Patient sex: F
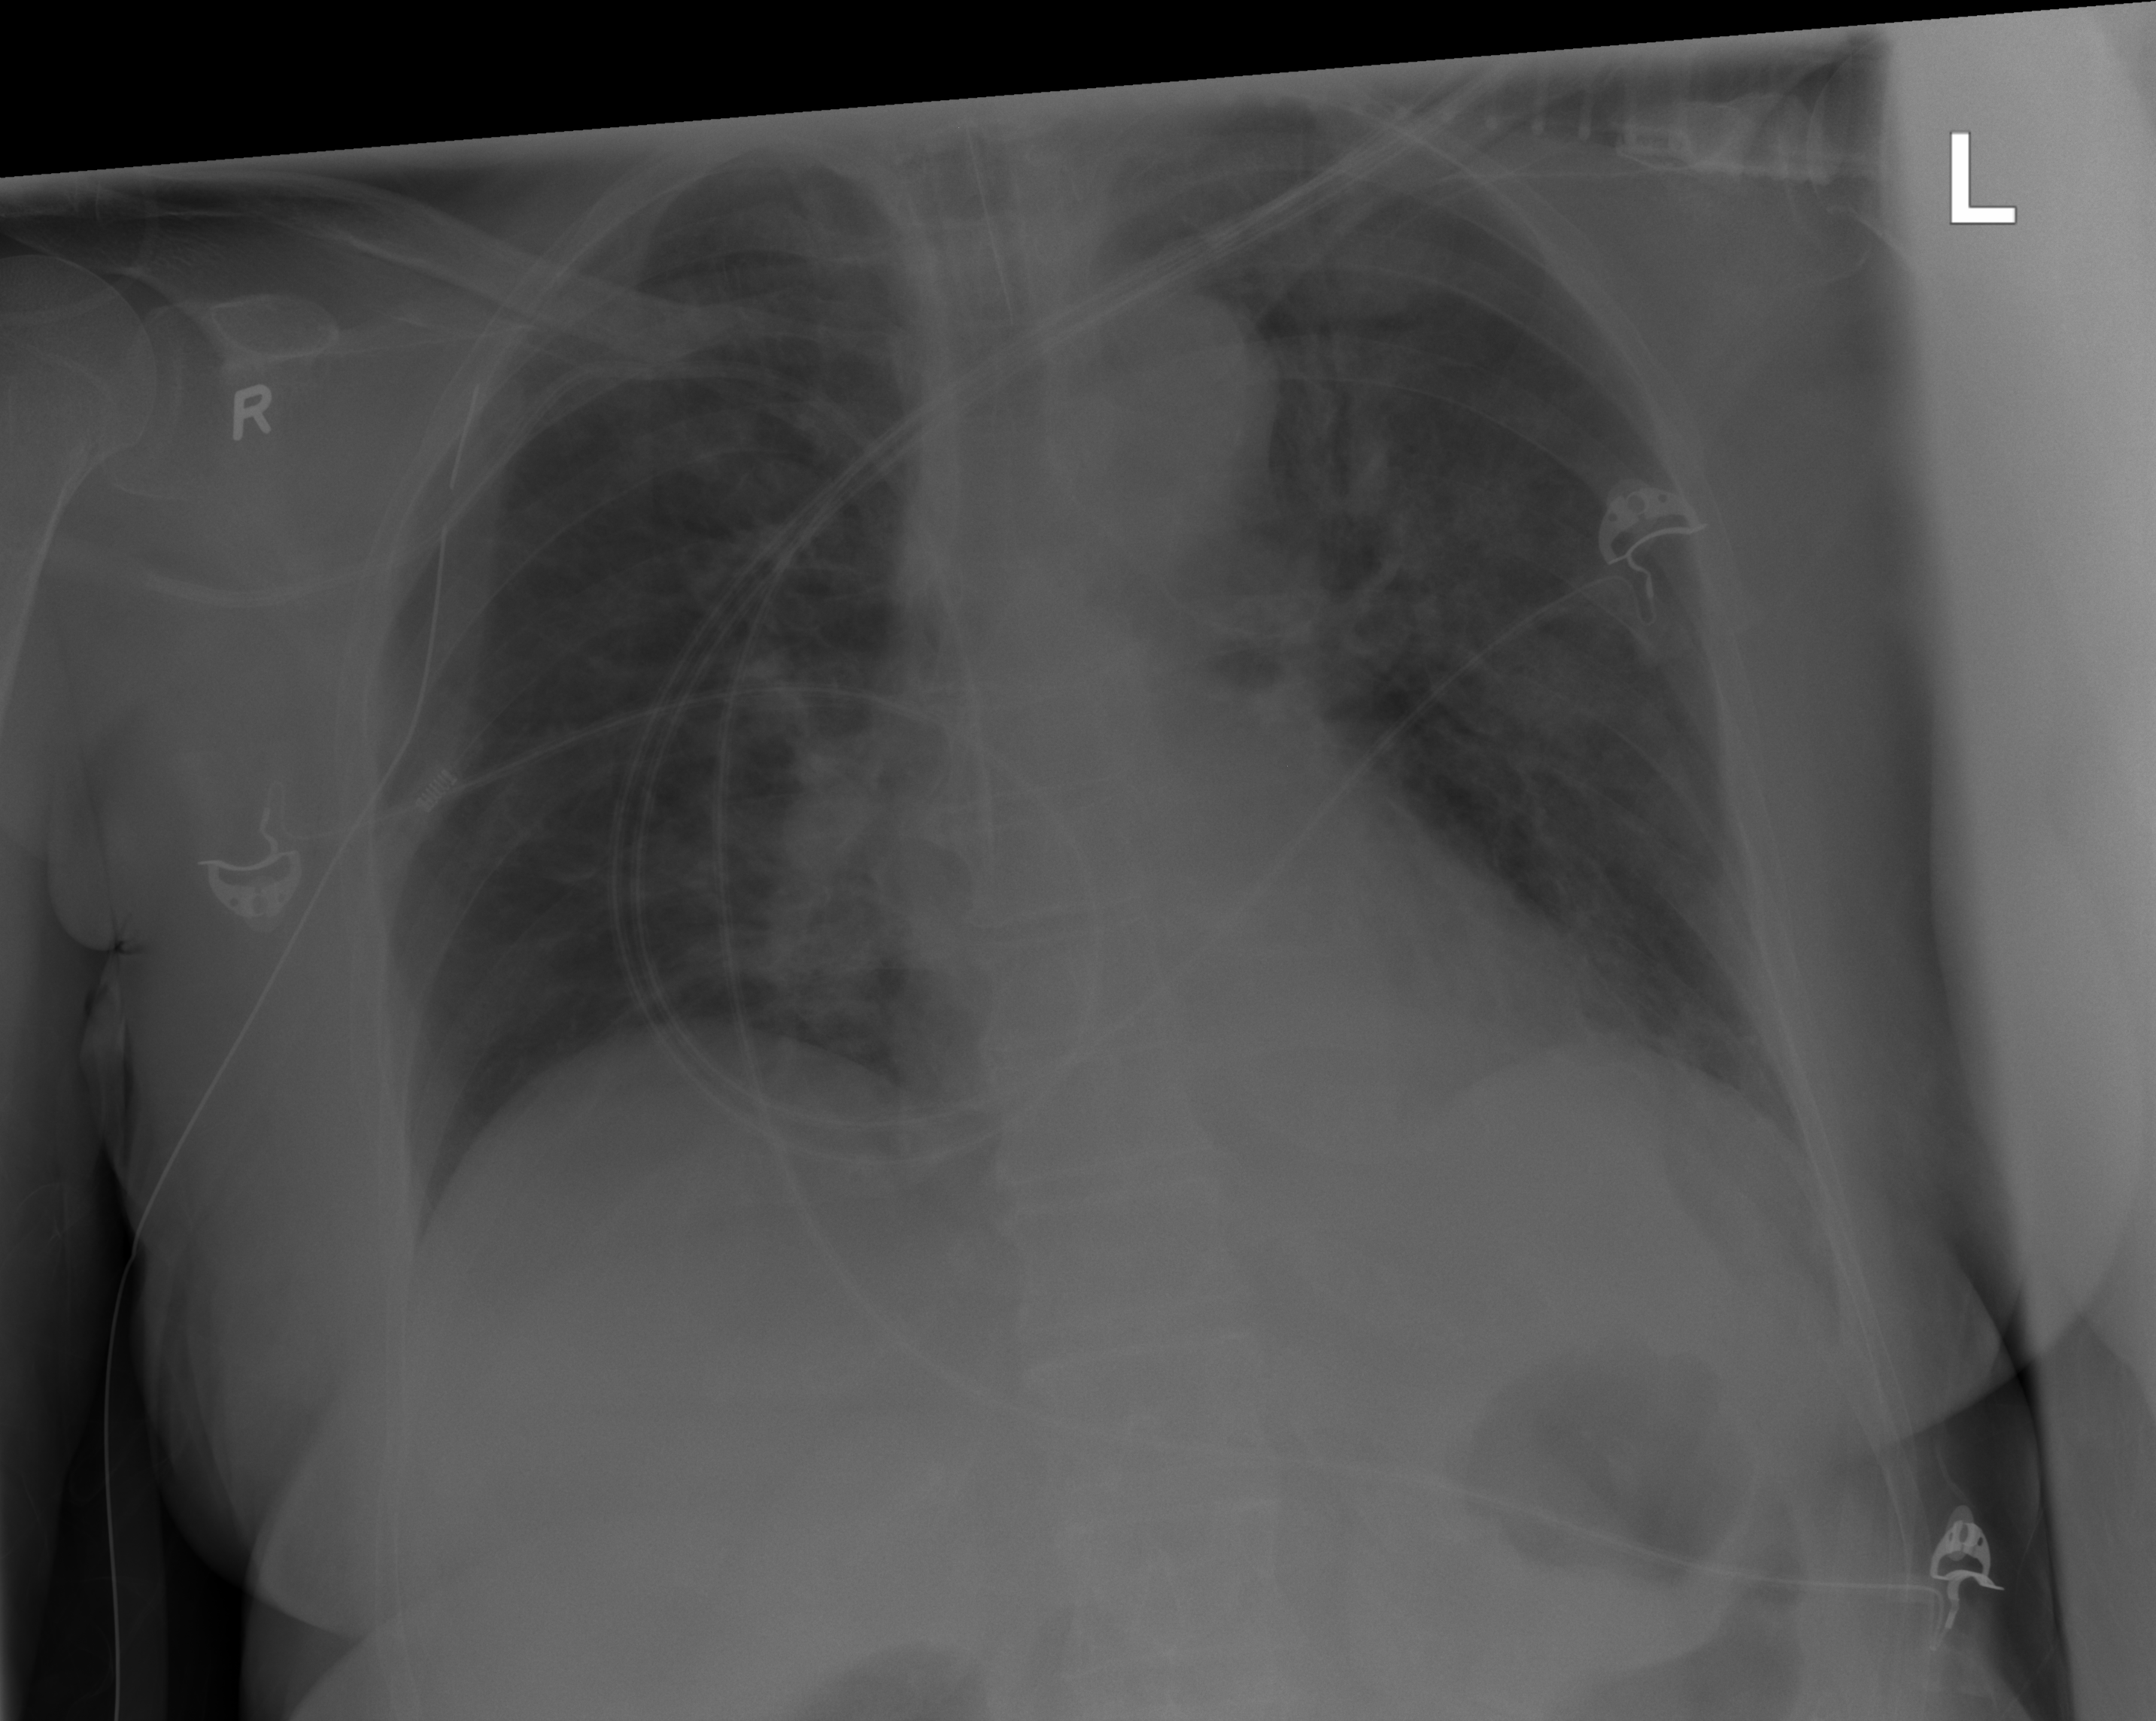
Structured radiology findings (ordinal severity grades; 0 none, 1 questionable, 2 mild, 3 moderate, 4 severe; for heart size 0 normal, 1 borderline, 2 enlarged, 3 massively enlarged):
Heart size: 0
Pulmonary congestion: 3
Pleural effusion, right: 0
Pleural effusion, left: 0
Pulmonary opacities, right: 0
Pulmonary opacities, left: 3
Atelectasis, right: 0
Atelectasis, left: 0